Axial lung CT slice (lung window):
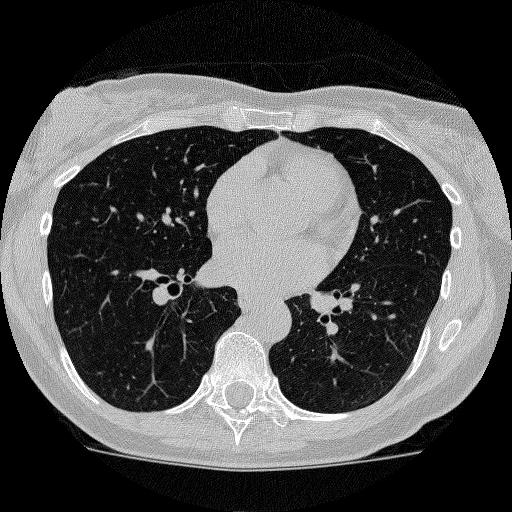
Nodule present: no